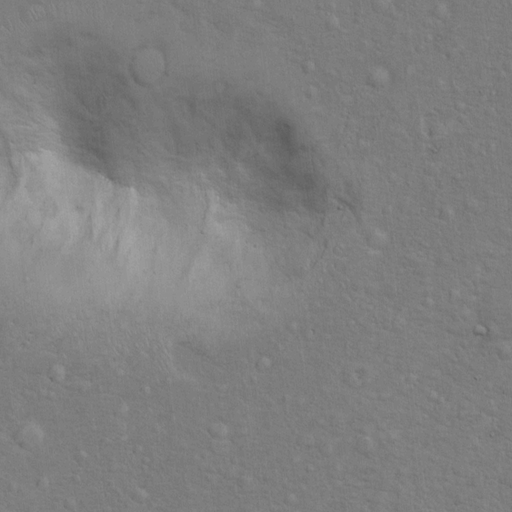
Classes present: Background, Cone